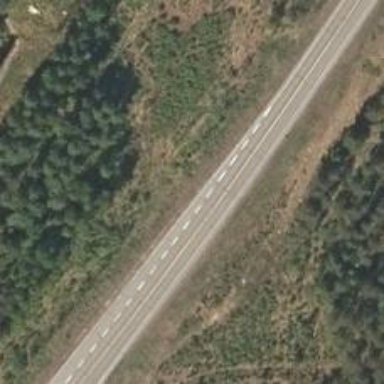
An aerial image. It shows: Asphalt road classified as trunk highway.